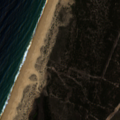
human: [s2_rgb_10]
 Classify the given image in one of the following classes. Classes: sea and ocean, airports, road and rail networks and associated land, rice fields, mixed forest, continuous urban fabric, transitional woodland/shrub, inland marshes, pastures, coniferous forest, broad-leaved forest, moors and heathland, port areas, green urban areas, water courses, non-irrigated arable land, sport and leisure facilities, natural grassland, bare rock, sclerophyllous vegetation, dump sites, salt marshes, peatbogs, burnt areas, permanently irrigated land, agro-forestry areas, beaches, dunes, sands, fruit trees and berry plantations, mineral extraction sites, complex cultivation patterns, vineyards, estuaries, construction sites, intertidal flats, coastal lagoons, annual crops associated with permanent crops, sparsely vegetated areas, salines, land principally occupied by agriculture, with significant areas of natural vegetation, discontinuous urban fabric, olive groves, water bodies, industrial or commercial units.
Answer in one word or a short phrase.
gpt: continuous urban fabric